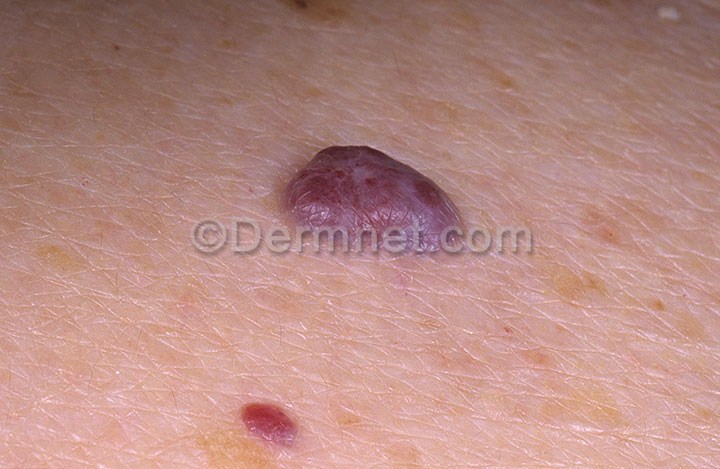
Disease: Vascular Tumors